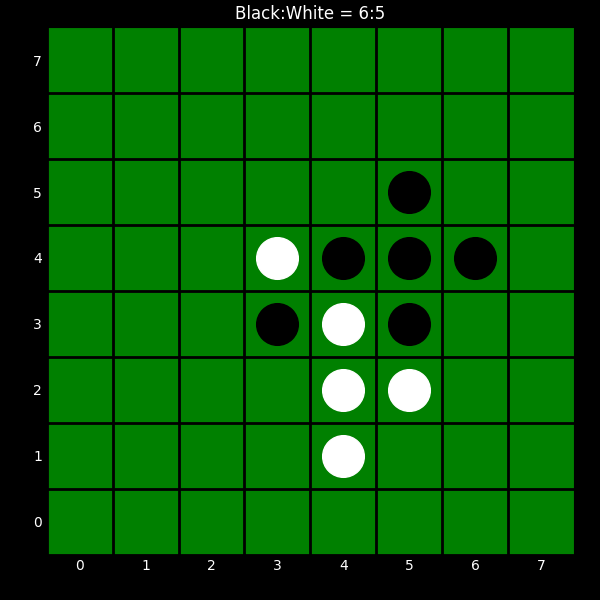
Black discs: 6
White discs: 5